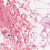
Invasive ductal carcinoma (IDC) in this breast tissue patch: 0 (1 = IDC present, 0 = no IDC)